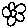
Label: flower